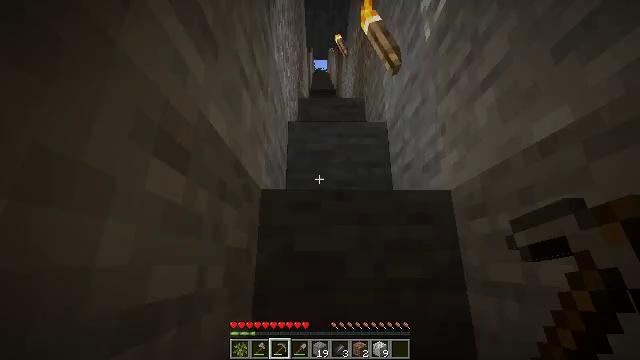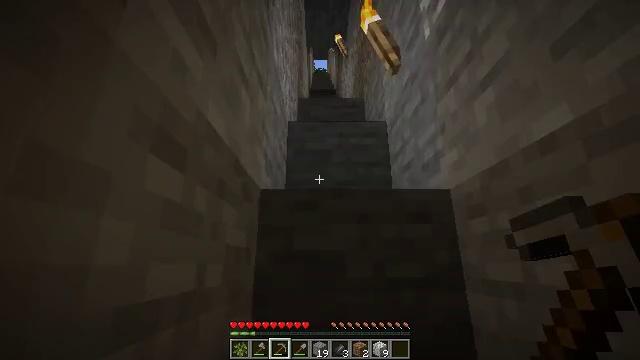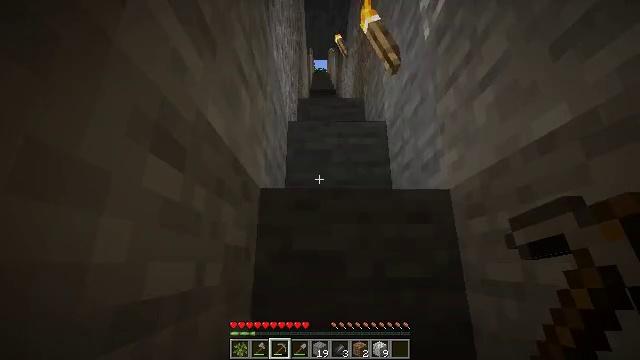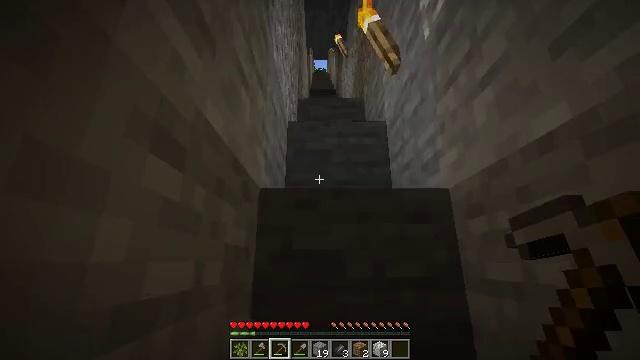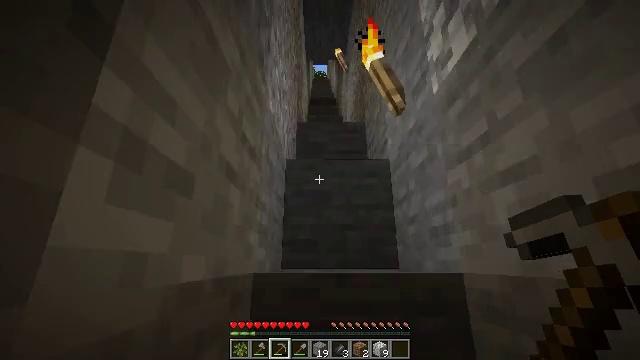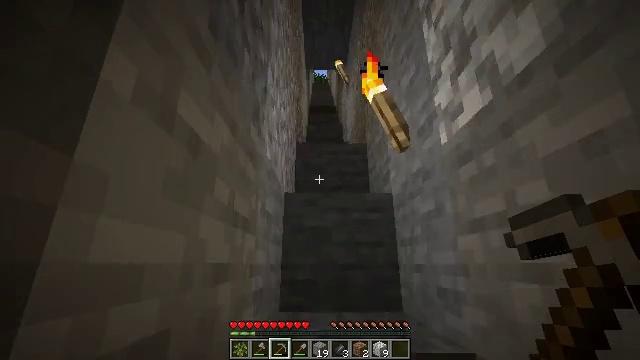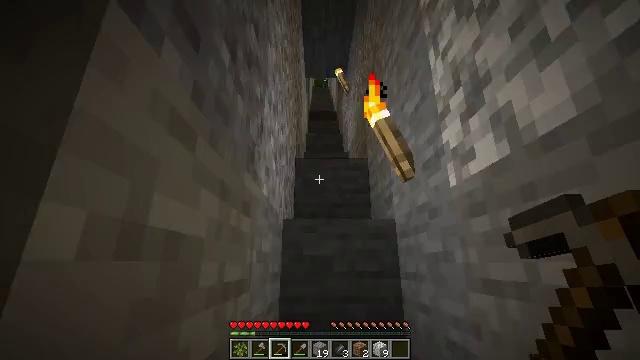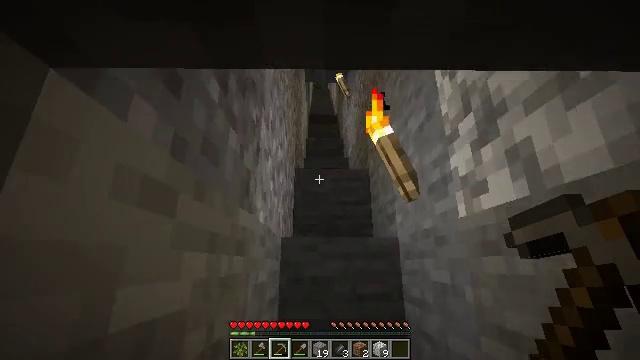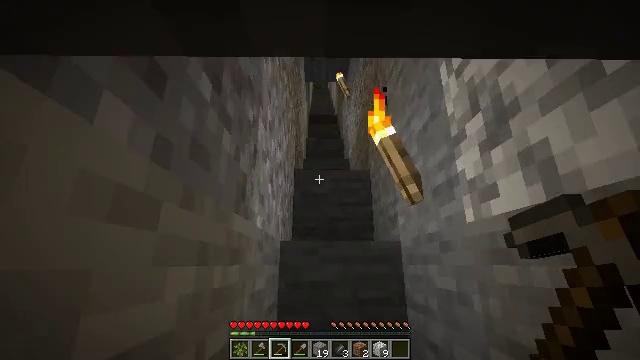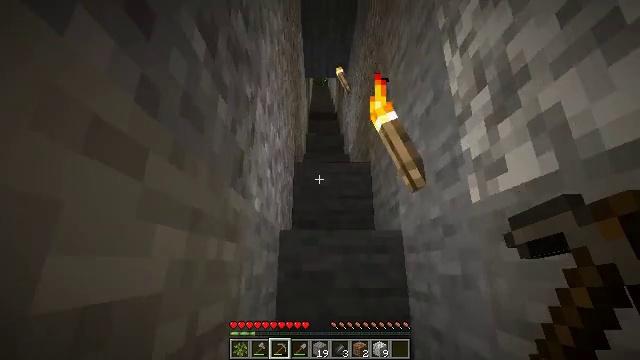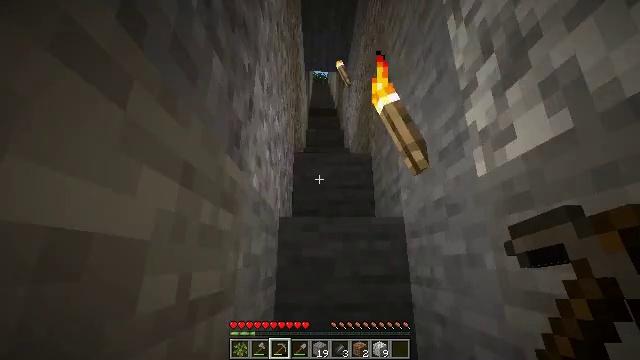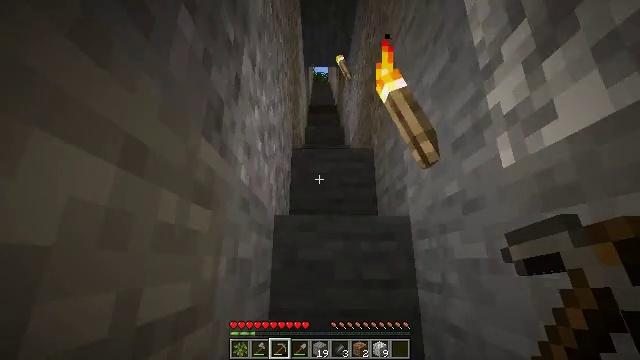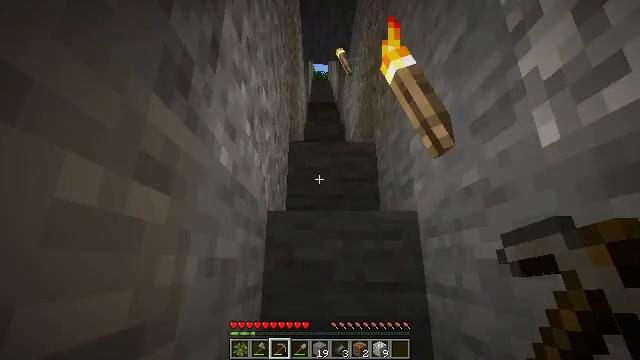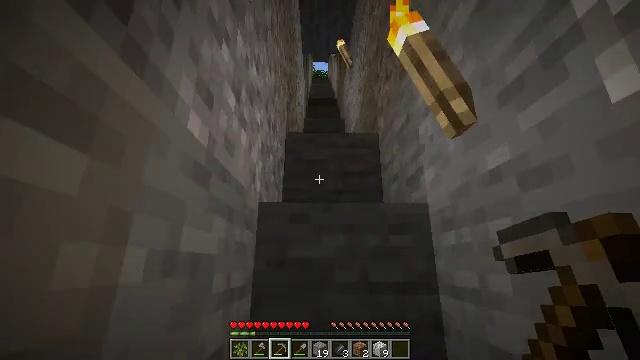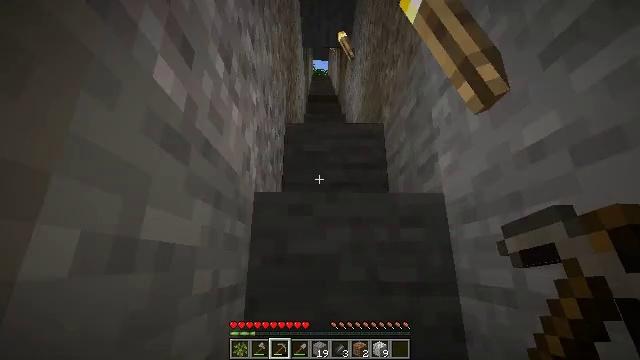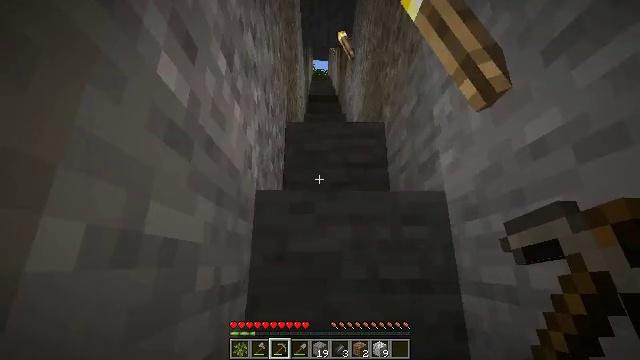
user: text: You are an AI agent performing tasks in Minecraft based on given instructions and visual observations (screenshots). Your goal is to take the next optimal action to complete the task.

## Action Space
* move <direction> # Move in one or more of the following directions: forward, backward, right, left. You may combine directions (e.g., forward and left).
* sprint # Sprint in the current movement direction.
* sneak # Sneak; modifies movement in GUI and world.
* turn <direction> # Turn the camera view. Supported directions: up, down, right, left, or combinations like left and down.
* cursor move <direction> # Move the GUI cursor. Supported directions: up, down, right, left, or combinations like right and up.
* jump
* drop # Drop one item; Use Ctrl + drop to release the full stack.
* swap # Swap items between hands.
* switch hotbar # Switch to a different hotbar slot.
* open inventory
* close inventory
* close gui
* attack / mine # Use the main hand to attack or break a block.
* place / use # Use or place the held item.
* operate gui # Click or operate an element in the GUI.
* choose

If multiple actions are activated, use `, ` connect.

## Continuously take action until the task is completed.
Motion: motion action
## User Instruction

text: Smelt wood logs to get charcoal in the furnace.
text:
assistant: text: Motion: move forward
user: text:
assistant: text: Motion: move forward
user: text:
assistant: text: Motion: move forward, jump
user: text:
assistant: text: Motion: move forward, jump
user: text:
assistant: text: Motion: move forward, jump
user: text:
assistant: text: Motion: move forward, jump
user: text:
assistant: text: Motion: move forward, jump
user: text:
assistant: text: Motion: move forward
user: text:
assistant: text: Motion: move forward
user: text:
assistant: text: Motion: move forward
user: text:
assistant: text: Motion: move forward
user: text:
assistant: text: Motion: move forward
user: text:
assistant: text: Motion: move forward
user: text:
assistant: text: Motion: move forward
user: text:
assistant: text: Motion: move forward, jump
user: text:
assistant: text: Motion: move forward, jump
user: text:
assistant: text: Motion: move forward, jump
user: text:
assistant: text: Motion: move forward, jump
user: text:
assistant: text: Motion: move forward
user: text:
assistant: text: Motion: move forward
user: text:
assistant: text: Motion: move forward
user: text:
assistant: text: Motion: move forward
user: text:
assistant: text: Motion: move forward
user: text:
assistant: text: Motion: move forward
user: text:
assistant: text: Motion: move forward
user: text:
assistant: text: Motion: move forward, jump
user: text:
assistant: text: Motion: move forward, jump
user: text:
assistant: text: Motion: move forward, jump
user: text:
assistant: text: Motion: move forward, jump
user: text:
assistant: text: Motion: move forward